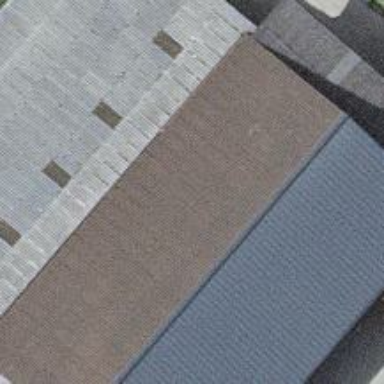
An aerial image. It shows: Shed.